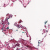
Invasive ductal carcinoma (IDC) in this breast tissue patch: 0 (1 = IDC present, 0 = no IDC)